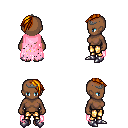
a pixel art fantasy rpg character, female body template, human, dark skin, pink tattered cape, gold greaves, dark blonde long mohawk hairstyle, iron tiara, metal boots, four views (front, back, left, right), 2x2 character sprite sheet, small pixel art, hard edges, no anti-aliasing